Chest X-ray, PA view. Patient: 64 years old, sex F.
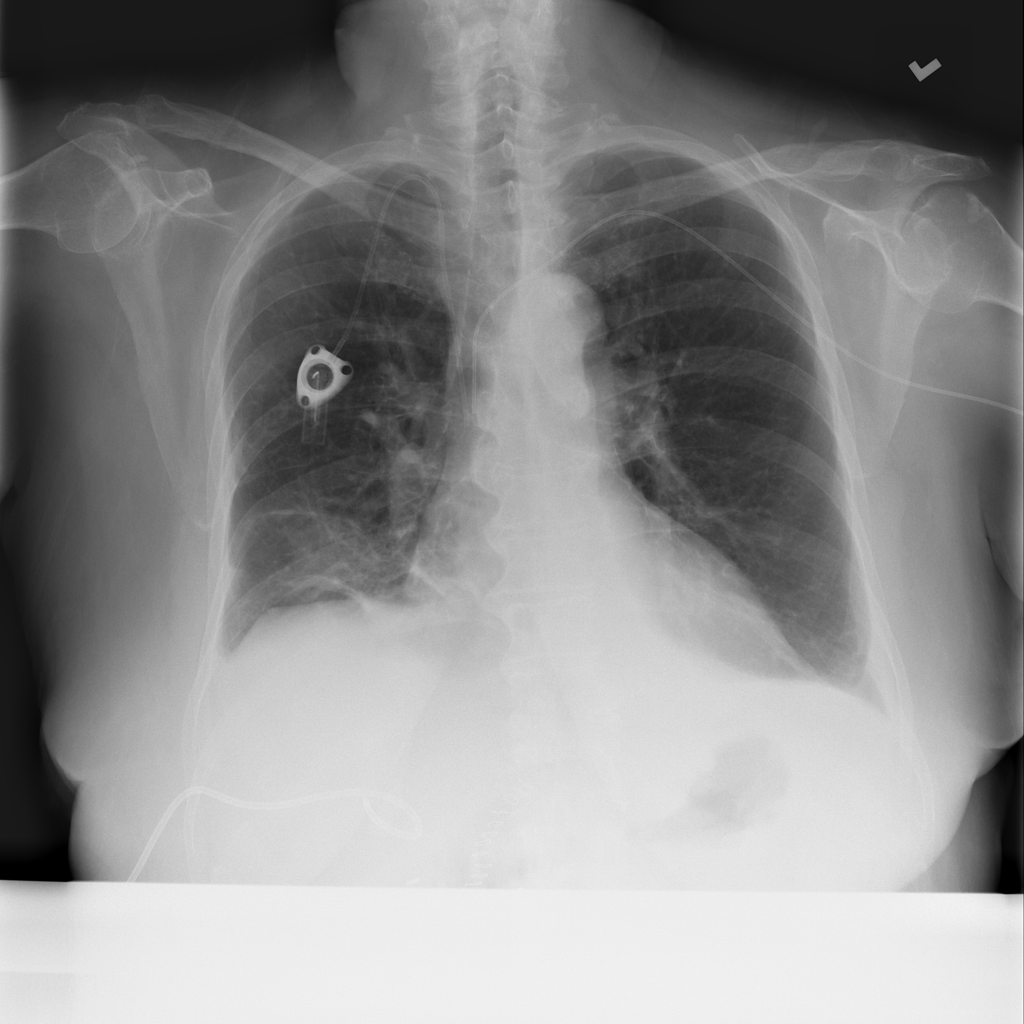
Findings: Effusion